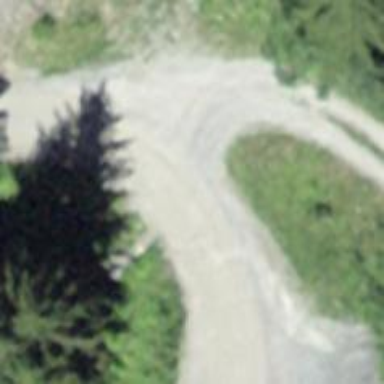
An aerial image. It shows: Gravel track with grade 3 tracktype.